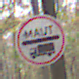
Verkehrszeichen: Mautpflicht
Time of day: MorningAfternoon
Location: Outdoor (Nature)
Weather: Overcast
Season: Autumn
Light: Natural